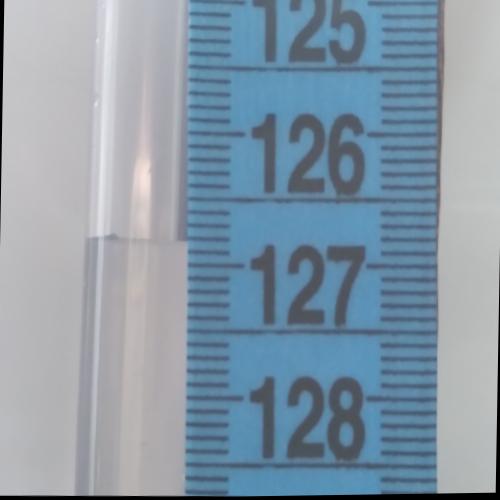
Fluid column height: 126.8 cm